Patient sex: M
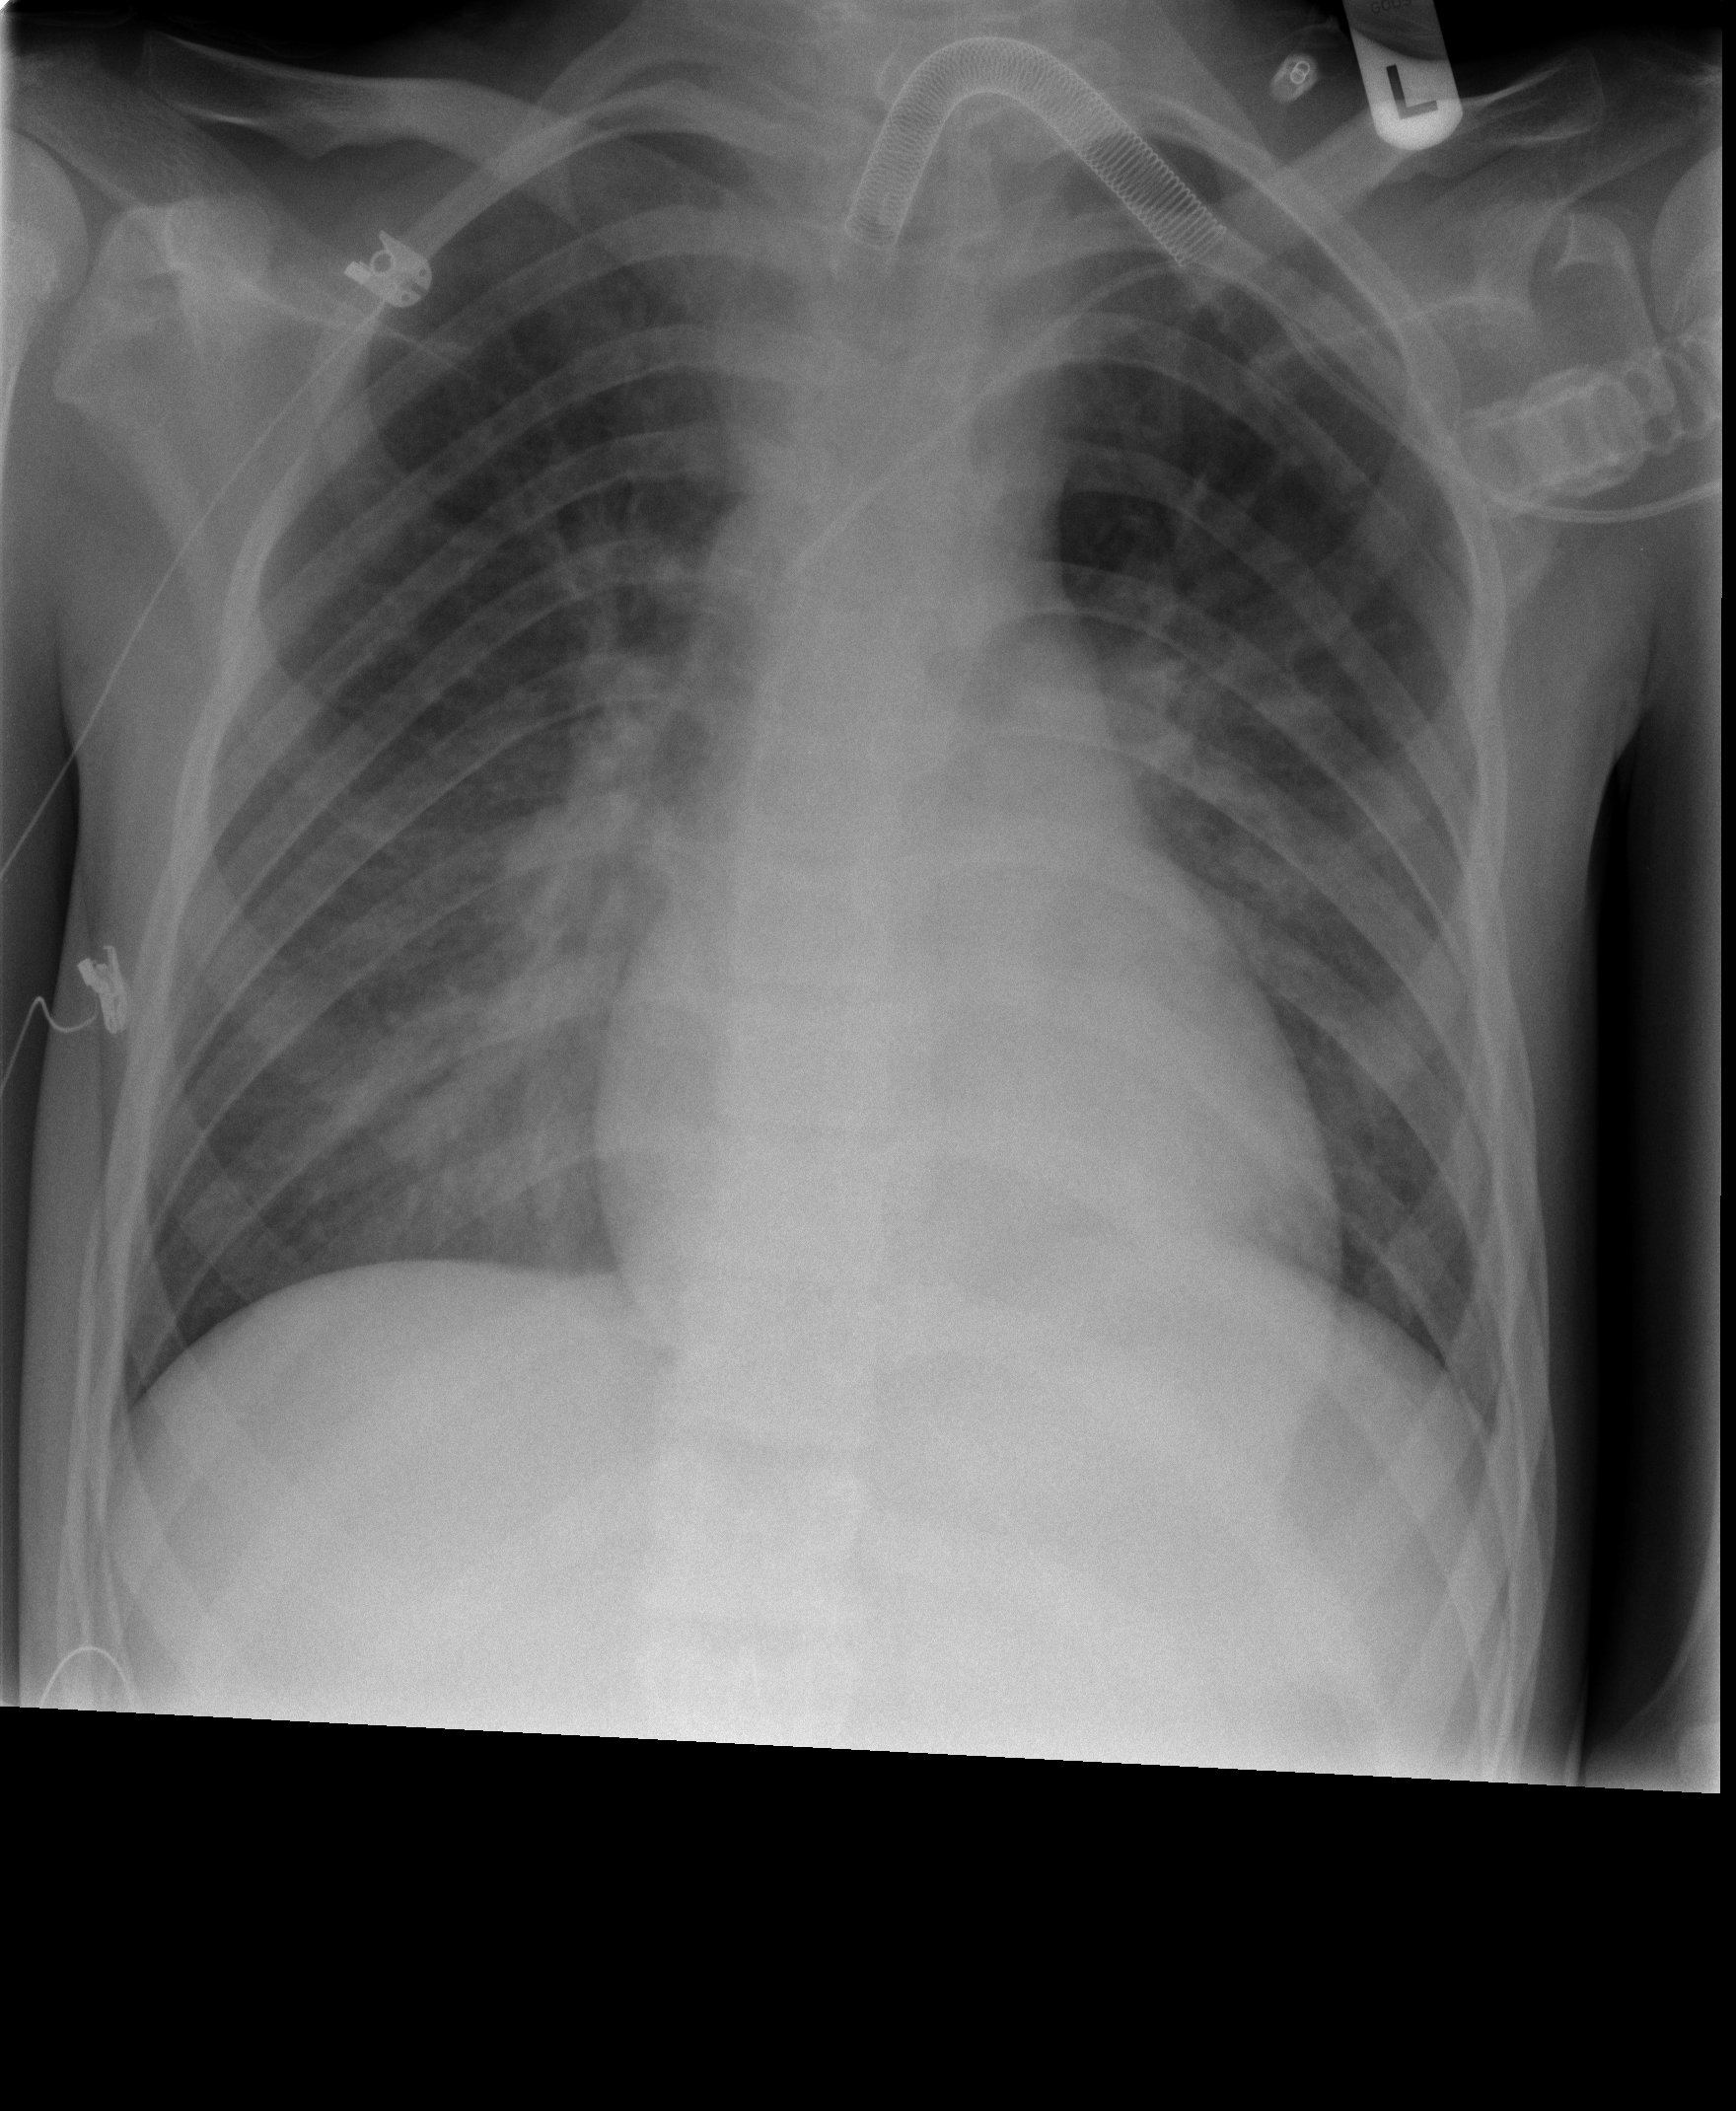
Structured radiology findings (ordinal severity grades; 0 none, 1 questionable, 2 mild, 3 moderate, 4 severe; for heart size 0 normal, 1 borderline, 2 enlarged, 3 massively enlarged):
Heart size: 0
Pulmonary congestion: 0
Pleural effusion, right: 0
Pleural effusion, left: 0
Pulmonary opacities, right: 0
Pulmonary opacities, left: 0
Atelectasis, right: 0
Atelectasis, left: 1